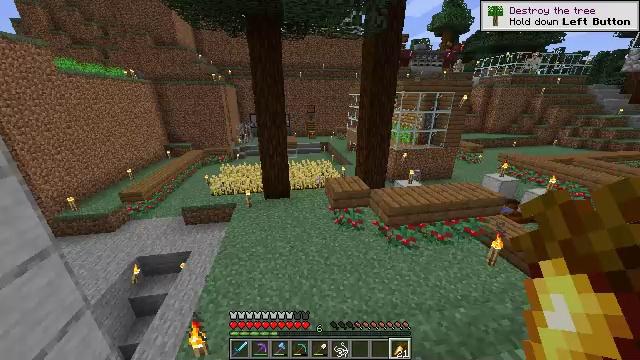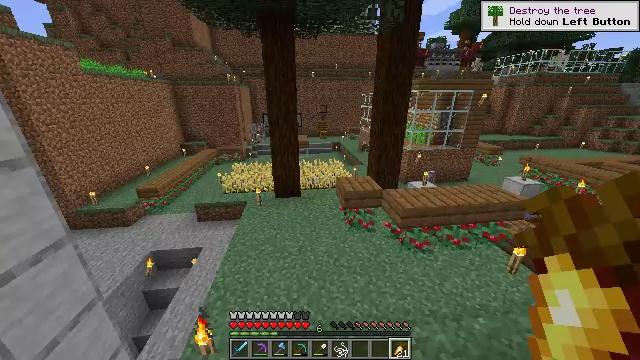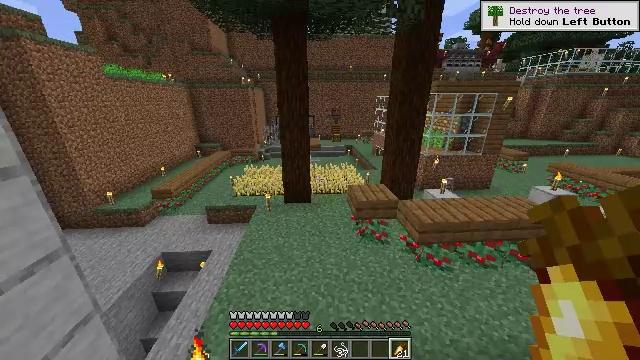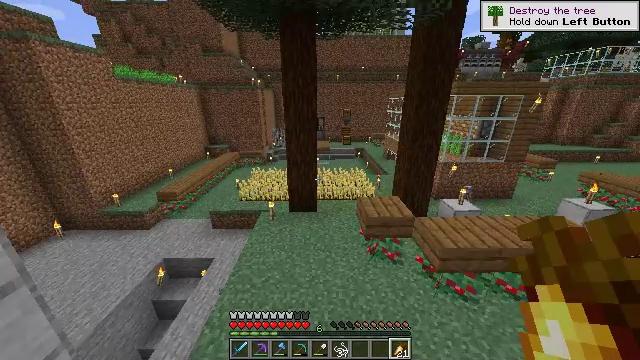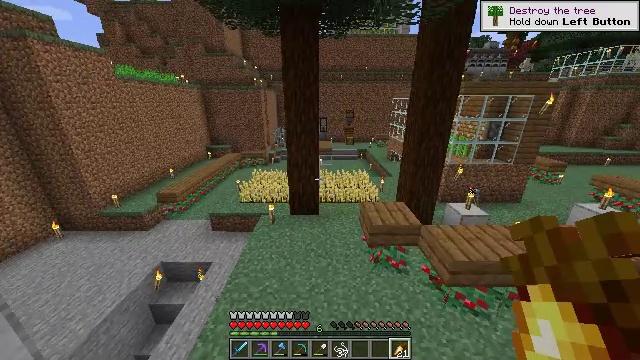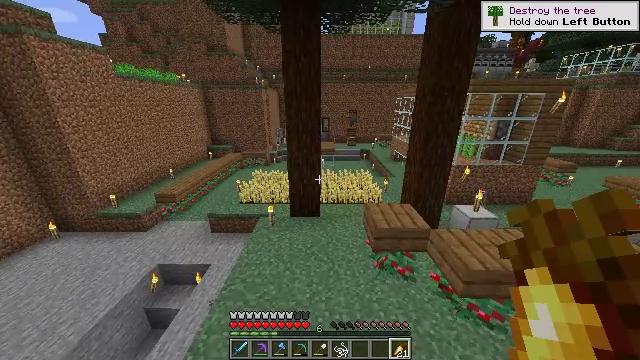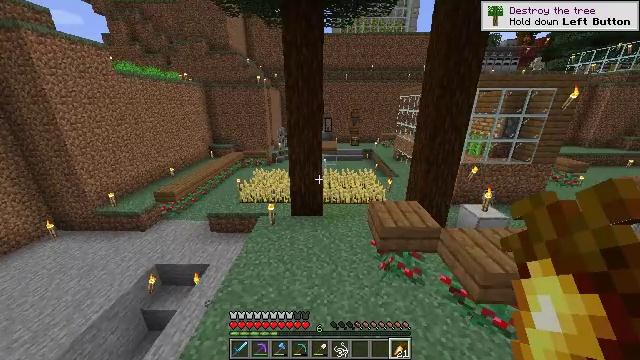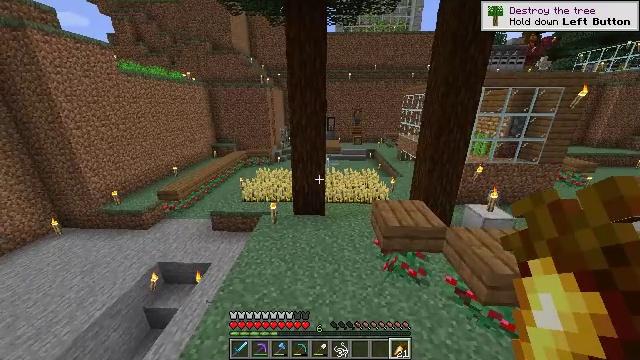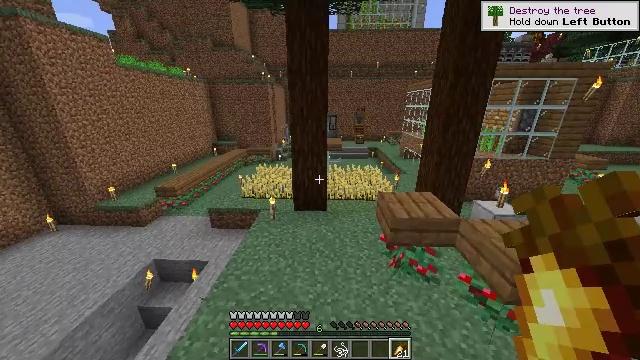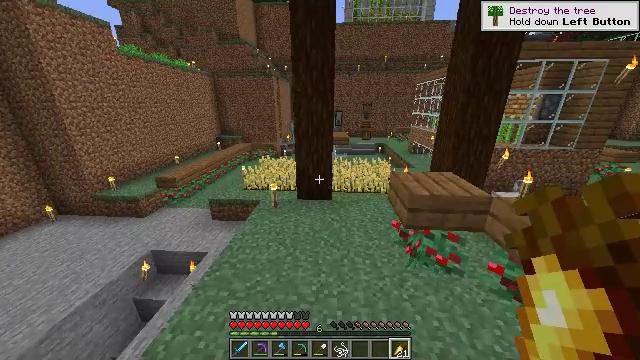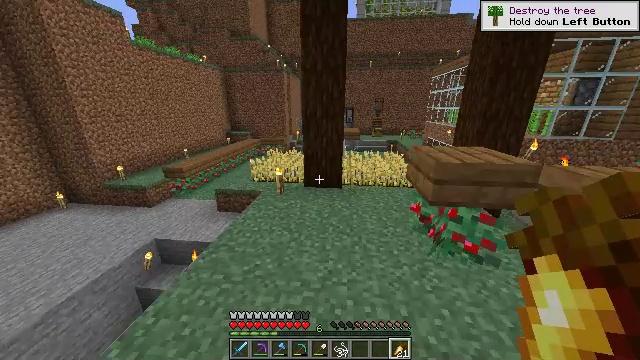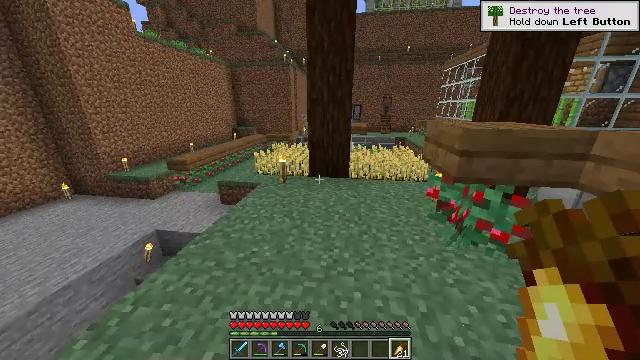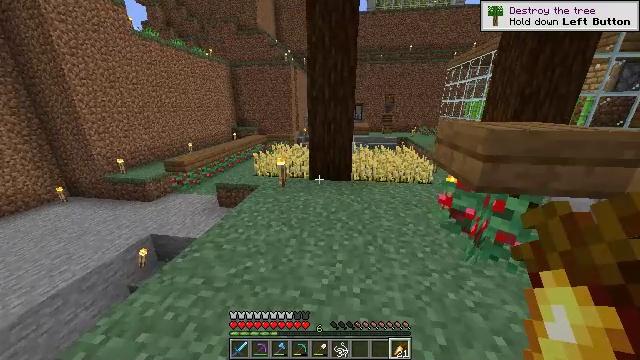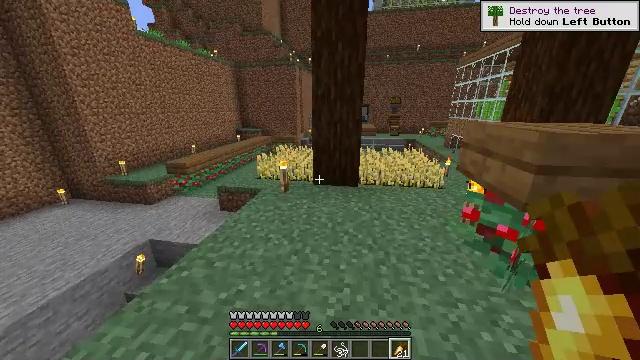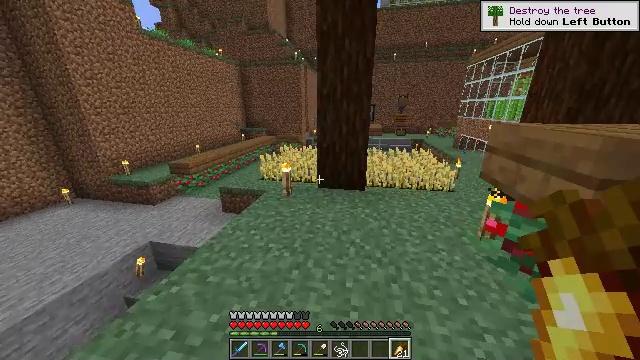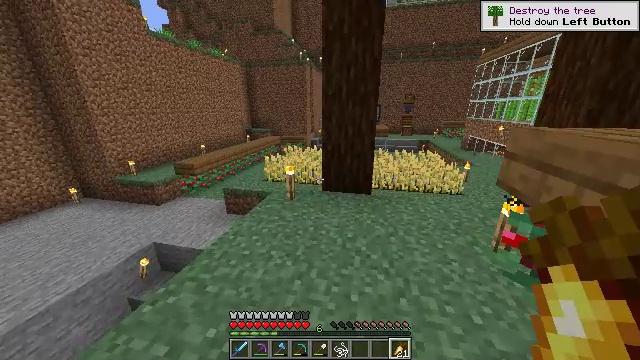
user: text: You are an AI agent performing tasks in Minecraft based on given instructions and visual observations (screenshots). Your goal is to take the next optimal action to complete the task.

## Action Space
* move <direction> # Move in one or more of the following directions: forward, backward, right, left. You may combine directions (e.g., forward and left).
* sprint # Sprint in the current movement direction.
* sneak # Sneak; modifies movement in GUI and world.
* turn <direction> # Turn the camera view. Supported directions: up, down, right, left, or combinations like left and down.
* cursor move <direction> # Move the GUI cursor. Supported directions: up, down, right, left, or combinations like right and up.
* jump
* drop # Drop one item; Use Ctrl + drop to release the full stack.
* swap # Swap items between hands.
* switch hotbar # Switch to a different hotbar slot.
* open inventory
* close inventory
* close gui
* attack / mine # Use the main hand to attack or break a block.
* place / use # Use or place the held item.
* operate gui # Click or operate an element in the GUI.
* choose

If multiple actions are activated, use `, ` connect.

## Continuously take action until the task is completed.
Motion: motion action
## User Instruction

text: Craft smooth stone in the furnace.
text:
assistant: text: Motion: move forward, sprint, turn left
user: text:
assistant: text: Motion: move forward, sprint, turn left
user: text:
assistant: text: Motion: move forward, turn left
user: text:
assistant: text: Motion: move forward
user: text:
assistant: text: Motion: move forward
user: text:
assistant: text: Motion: move forward
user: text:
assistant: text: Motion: move forward
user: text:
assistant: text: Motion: move forward
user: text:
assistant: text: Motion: move forward, turn left
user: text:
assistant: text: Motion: move forward, turn left
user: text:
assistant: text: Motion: move forward, turn left
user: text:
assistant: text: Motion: move forward
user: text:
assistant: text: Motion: move forward, turn left
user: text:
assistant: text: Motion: move forward, turn left
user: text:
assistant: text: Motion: move forward, turn left
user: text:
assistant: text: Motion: move forward, turn left
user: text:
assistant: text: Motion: move forward, turn left
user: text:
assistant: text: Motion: move forward, turn left
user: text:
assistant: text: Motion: move forward, turn left
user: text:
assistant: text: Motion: move forward, turn left
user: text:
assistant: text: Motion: move forward
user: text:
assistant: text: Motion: move forward, turn left
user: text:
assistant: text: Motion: move forward, turn left
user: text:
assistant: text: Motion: move forward, turn left
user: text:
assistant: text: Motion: move forward, turn left
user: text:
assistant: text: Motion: move forward, turn left
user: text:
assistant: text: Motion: move forward, turn left
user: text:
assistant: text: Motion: move forward, turn left
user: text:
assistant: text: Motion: move forward, turn left
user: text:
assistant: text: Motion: move forward, turn left